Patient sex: M
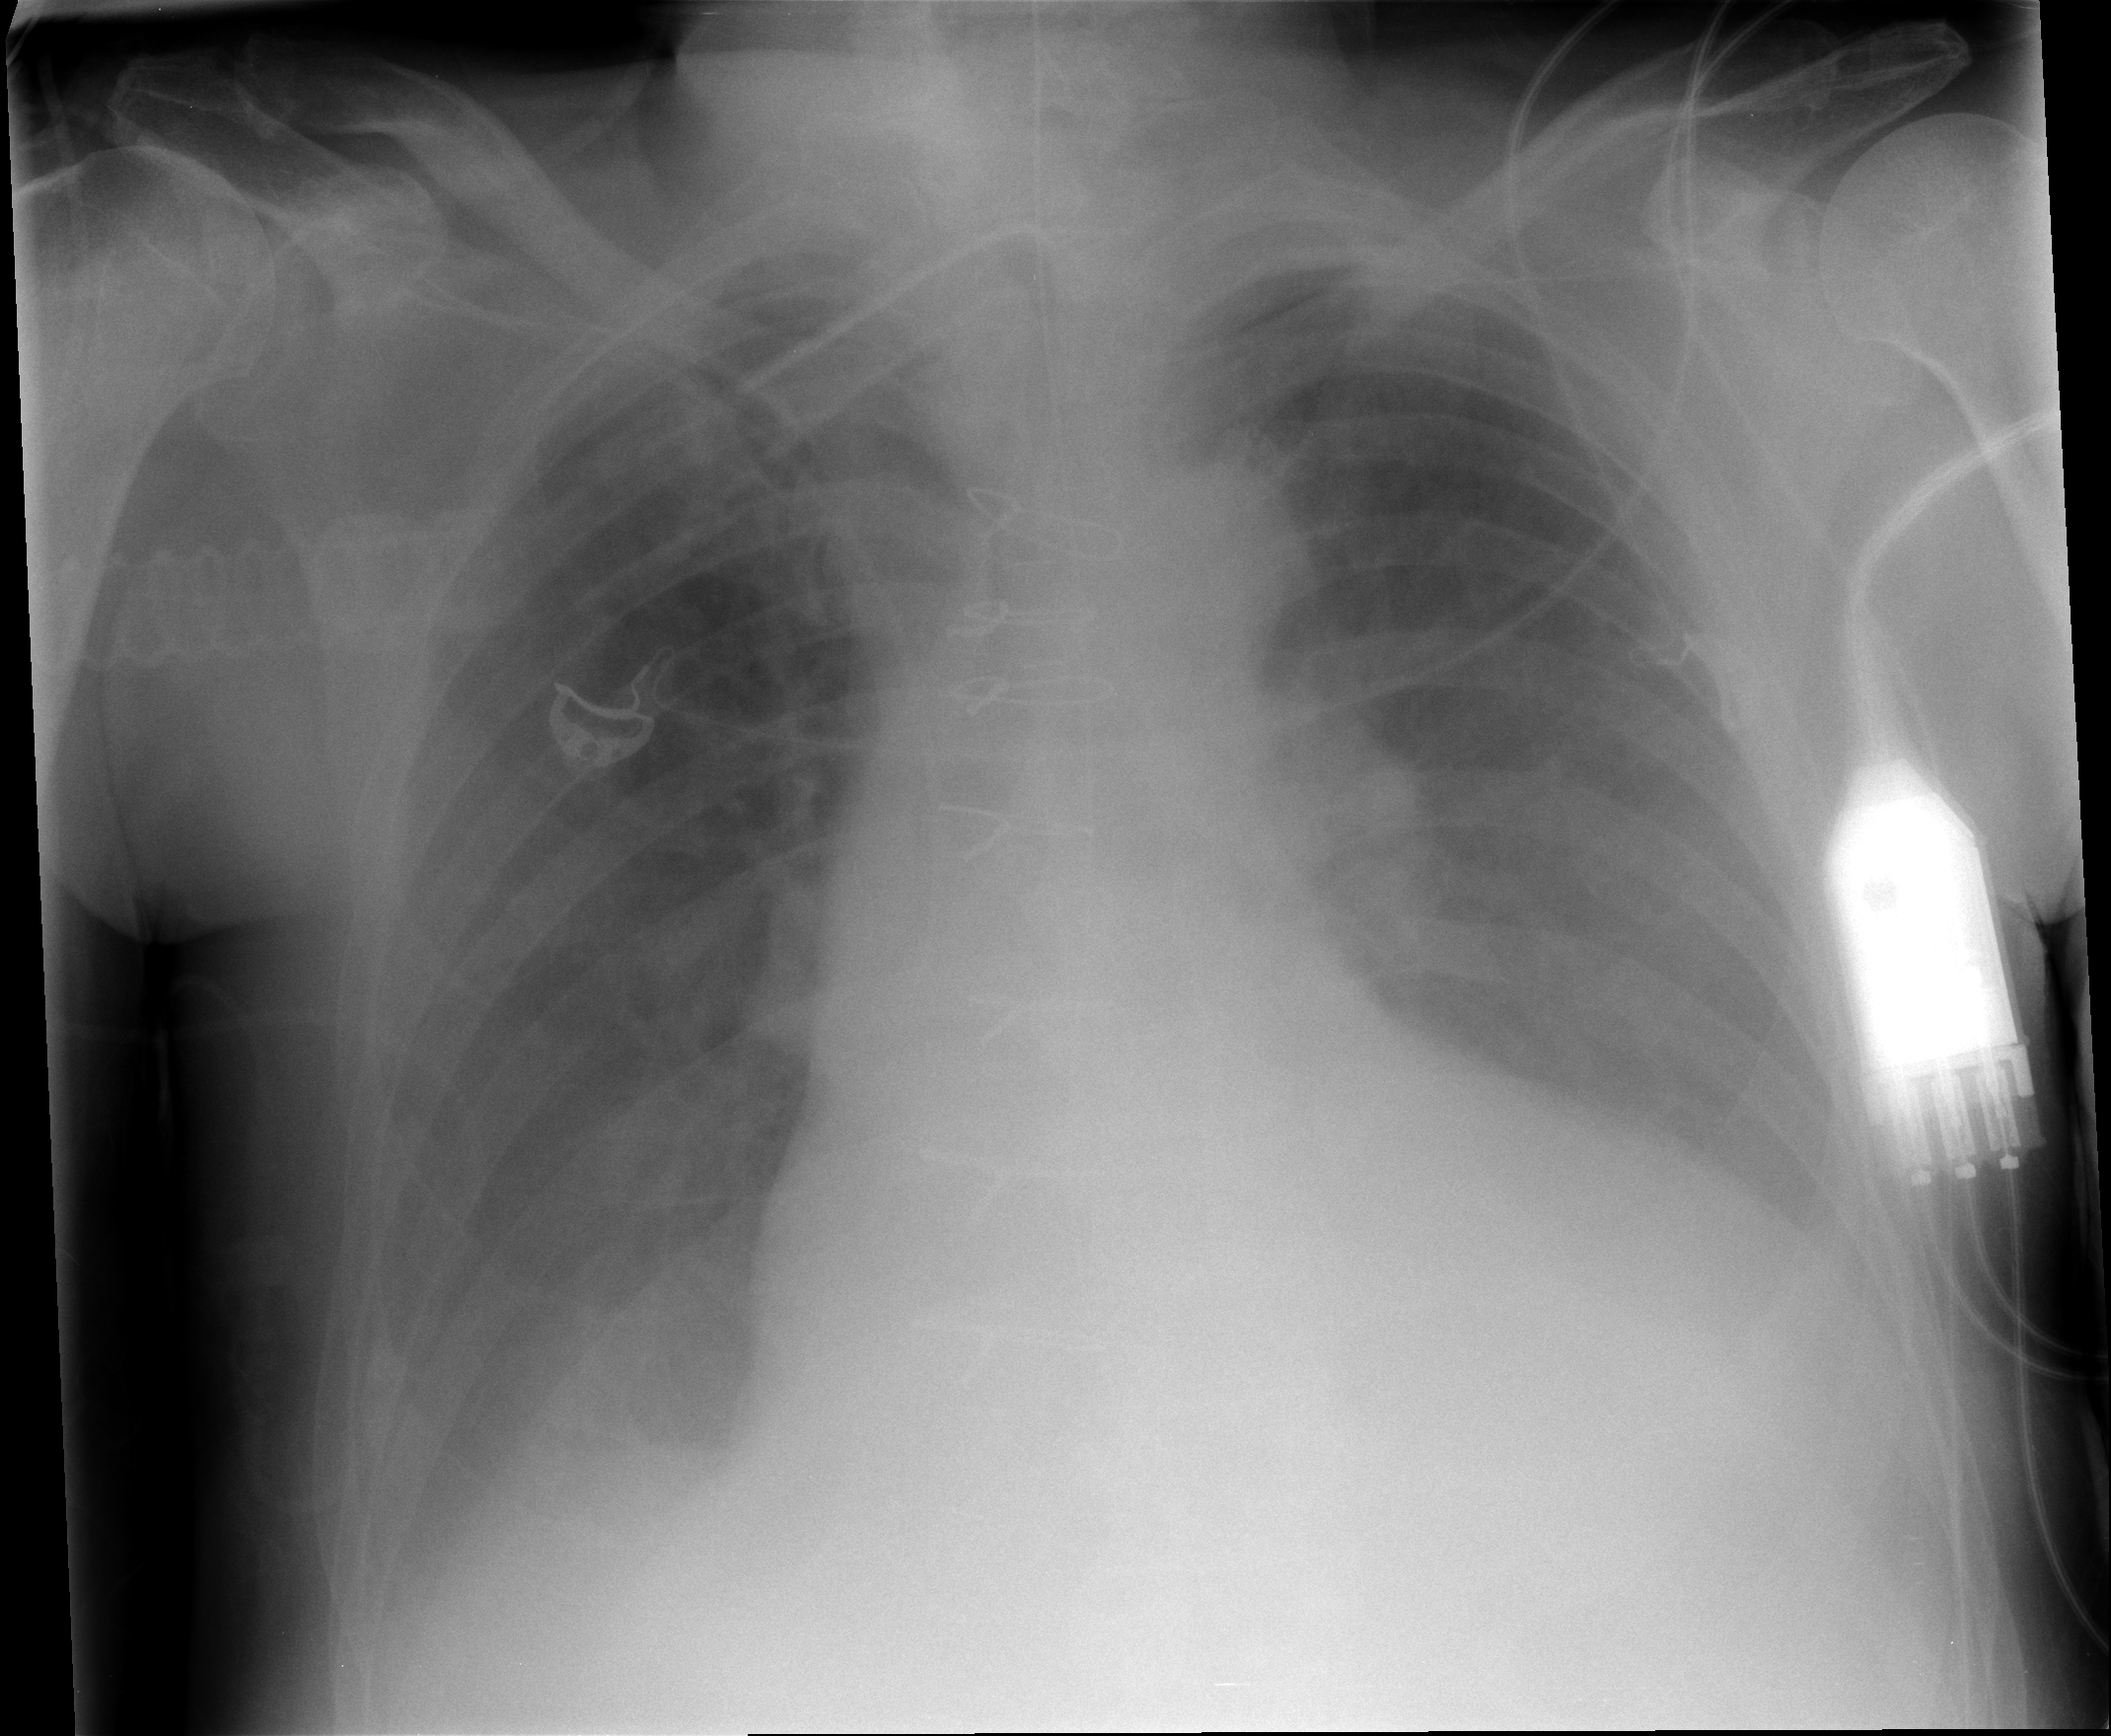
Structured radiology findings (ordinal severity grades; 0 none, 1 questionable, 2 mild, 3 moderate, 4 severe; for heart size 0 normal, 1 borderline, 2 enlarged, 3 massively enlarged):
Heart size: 2
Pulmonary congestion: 1
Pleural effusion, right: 1
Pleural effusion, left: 0
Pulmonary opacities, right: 0
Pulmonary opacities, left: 0
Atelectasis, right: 2
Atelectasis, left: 0